Interaction volume radius: 10 \u00c5
Interaction volume height: 10 \u00c5
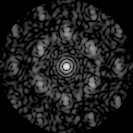
Disorder parameter: 0.619